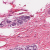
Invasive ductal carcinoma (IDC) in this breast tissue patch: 0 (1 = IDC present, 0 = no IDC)